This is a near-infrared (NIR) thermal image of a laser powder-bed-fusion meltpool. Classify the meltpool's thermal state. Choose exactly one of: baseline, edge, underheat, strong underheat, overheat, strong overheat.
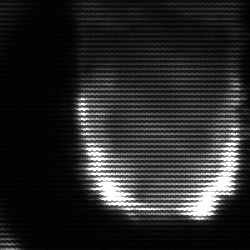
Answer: baseline